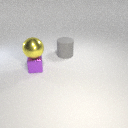
small purple metal cube below large yellow metal sphere